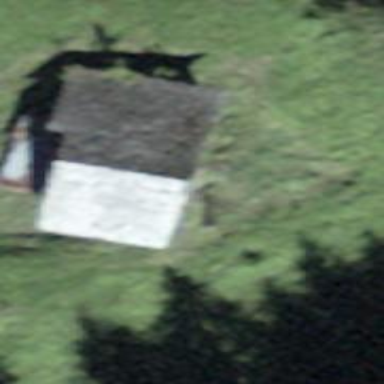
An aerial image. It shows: Barn.